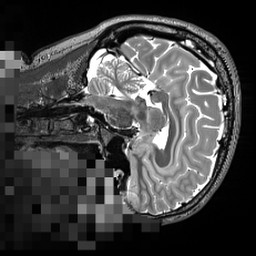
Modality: T2w
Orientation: sagittal
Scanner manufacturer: siemens
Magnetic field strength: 3 T
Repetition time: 3.2 s
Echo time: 0.564 s